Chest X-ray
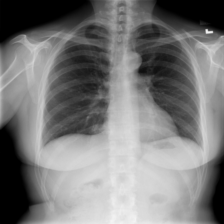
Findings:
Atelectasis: negative
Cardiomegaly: negative
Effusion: negative
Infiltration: negative
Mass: negative
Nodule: negative
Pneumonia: negative
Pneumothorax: negative
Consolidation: negative
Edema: negative
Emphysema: negative
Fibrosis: negative
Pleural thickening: negative
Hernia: negative